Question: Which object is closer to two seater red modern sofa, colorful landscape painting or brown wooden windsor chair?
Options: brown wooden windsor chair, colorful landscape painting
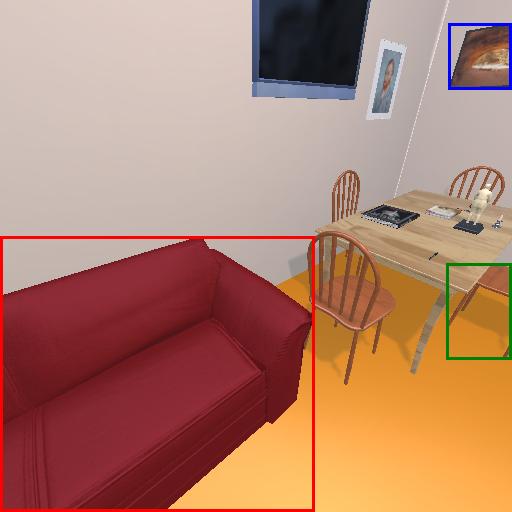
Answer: brown wooden windsor chair